Question: in show page, i will convert string into hash,
form.html.erb
'''
<%= f.text_area :content, :rows => 20, :cols => 120 %>
<script type="text/javascript">
$(function() {
$('textarea').tinymce({
theme: 'advanced'
});
});
</script>
'''
show.html.erb
'''
<p>
<%= @page.content %>
</p>
<p>
<%= link_to "Edit", editcontent_path(@page), :class => "abutton" %> |
<%= link_to "Destroy", destroycontent_path(@page), :confirm => 'Are you sure?', :method => :delete %> |
<%= link_to "View All", admins_view_content_path %>
</p>
'''
but my page following, code not convert

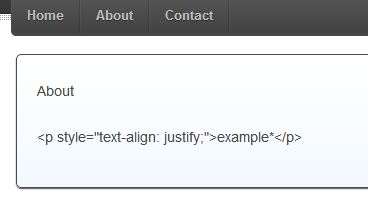
Answer: I have not used tinymce , but as per documentation what I understand is
If you want to add content to editor pass that to the text area
'''
<%= text_area_tag :editor, @page.content , :class => "tinymce", :rows => 40, :cols => 120 %>
# you can pass configuration option to tinymce here
<%= tinymce %>
'''
In Show page
'''
<p>
<%= @page.content.html_safe %> #Apply html_safe function to interpret string as html
</p>
'''
This works for me.